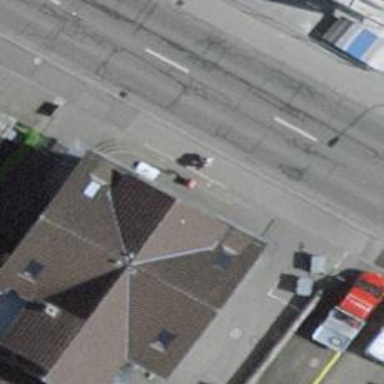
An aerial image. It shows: Restaurant.